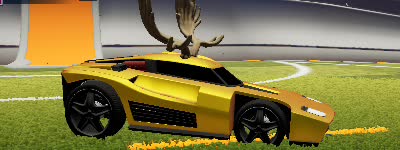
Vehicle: breakout